Interaction volume radius: 5 \u00c5
Interaction volume height: 15 \u00c5
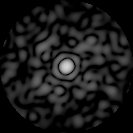
Disorder parameter: 0.8289